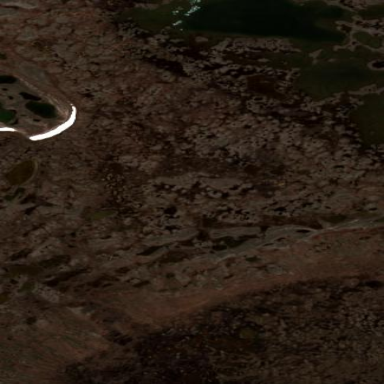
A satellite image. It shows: Tundra pond in the wetland area.